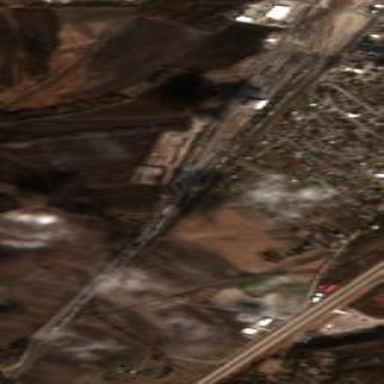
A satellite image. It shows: Railway area.